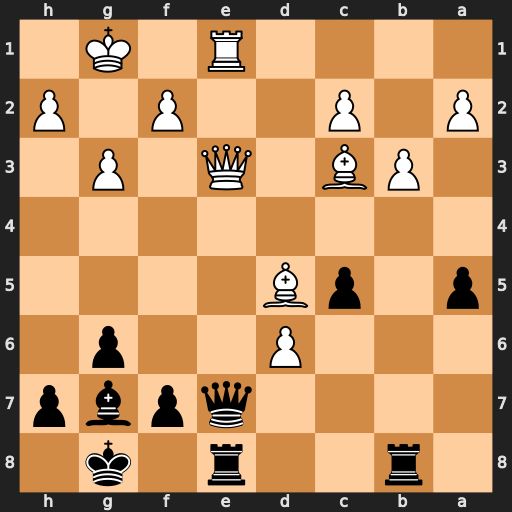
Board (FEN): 1r2r1k1/4qpbp/3P2p1/p1pB4/8/1PB1Q1P1/P1P2P1P/4R1K1
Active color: b
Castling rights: -
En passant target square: -
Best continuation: Qxe3 fxe3 Bxc3